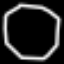
Label: octagon